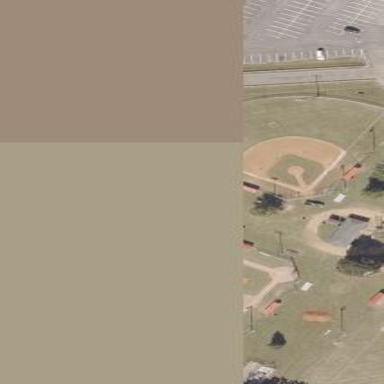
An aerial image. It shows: Baseball pitch for leisure and sports activities.